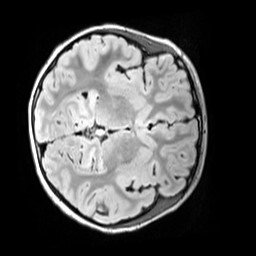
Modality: FLAIR
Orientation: axial
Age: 11
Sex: female
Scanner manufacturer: siemens
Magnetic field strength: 3 T
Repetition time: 5 s
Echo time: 0.388 s